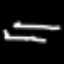
Label: squiggle